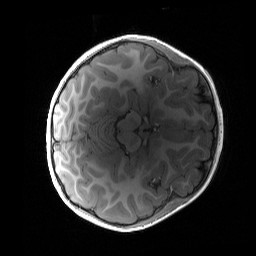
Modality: T1w
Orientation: axial
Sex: female
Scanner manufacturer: siemens
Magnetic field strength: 3 T
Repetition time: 1.9 s
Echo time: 0.00243 s